Platform: macOS
Application: Chrome
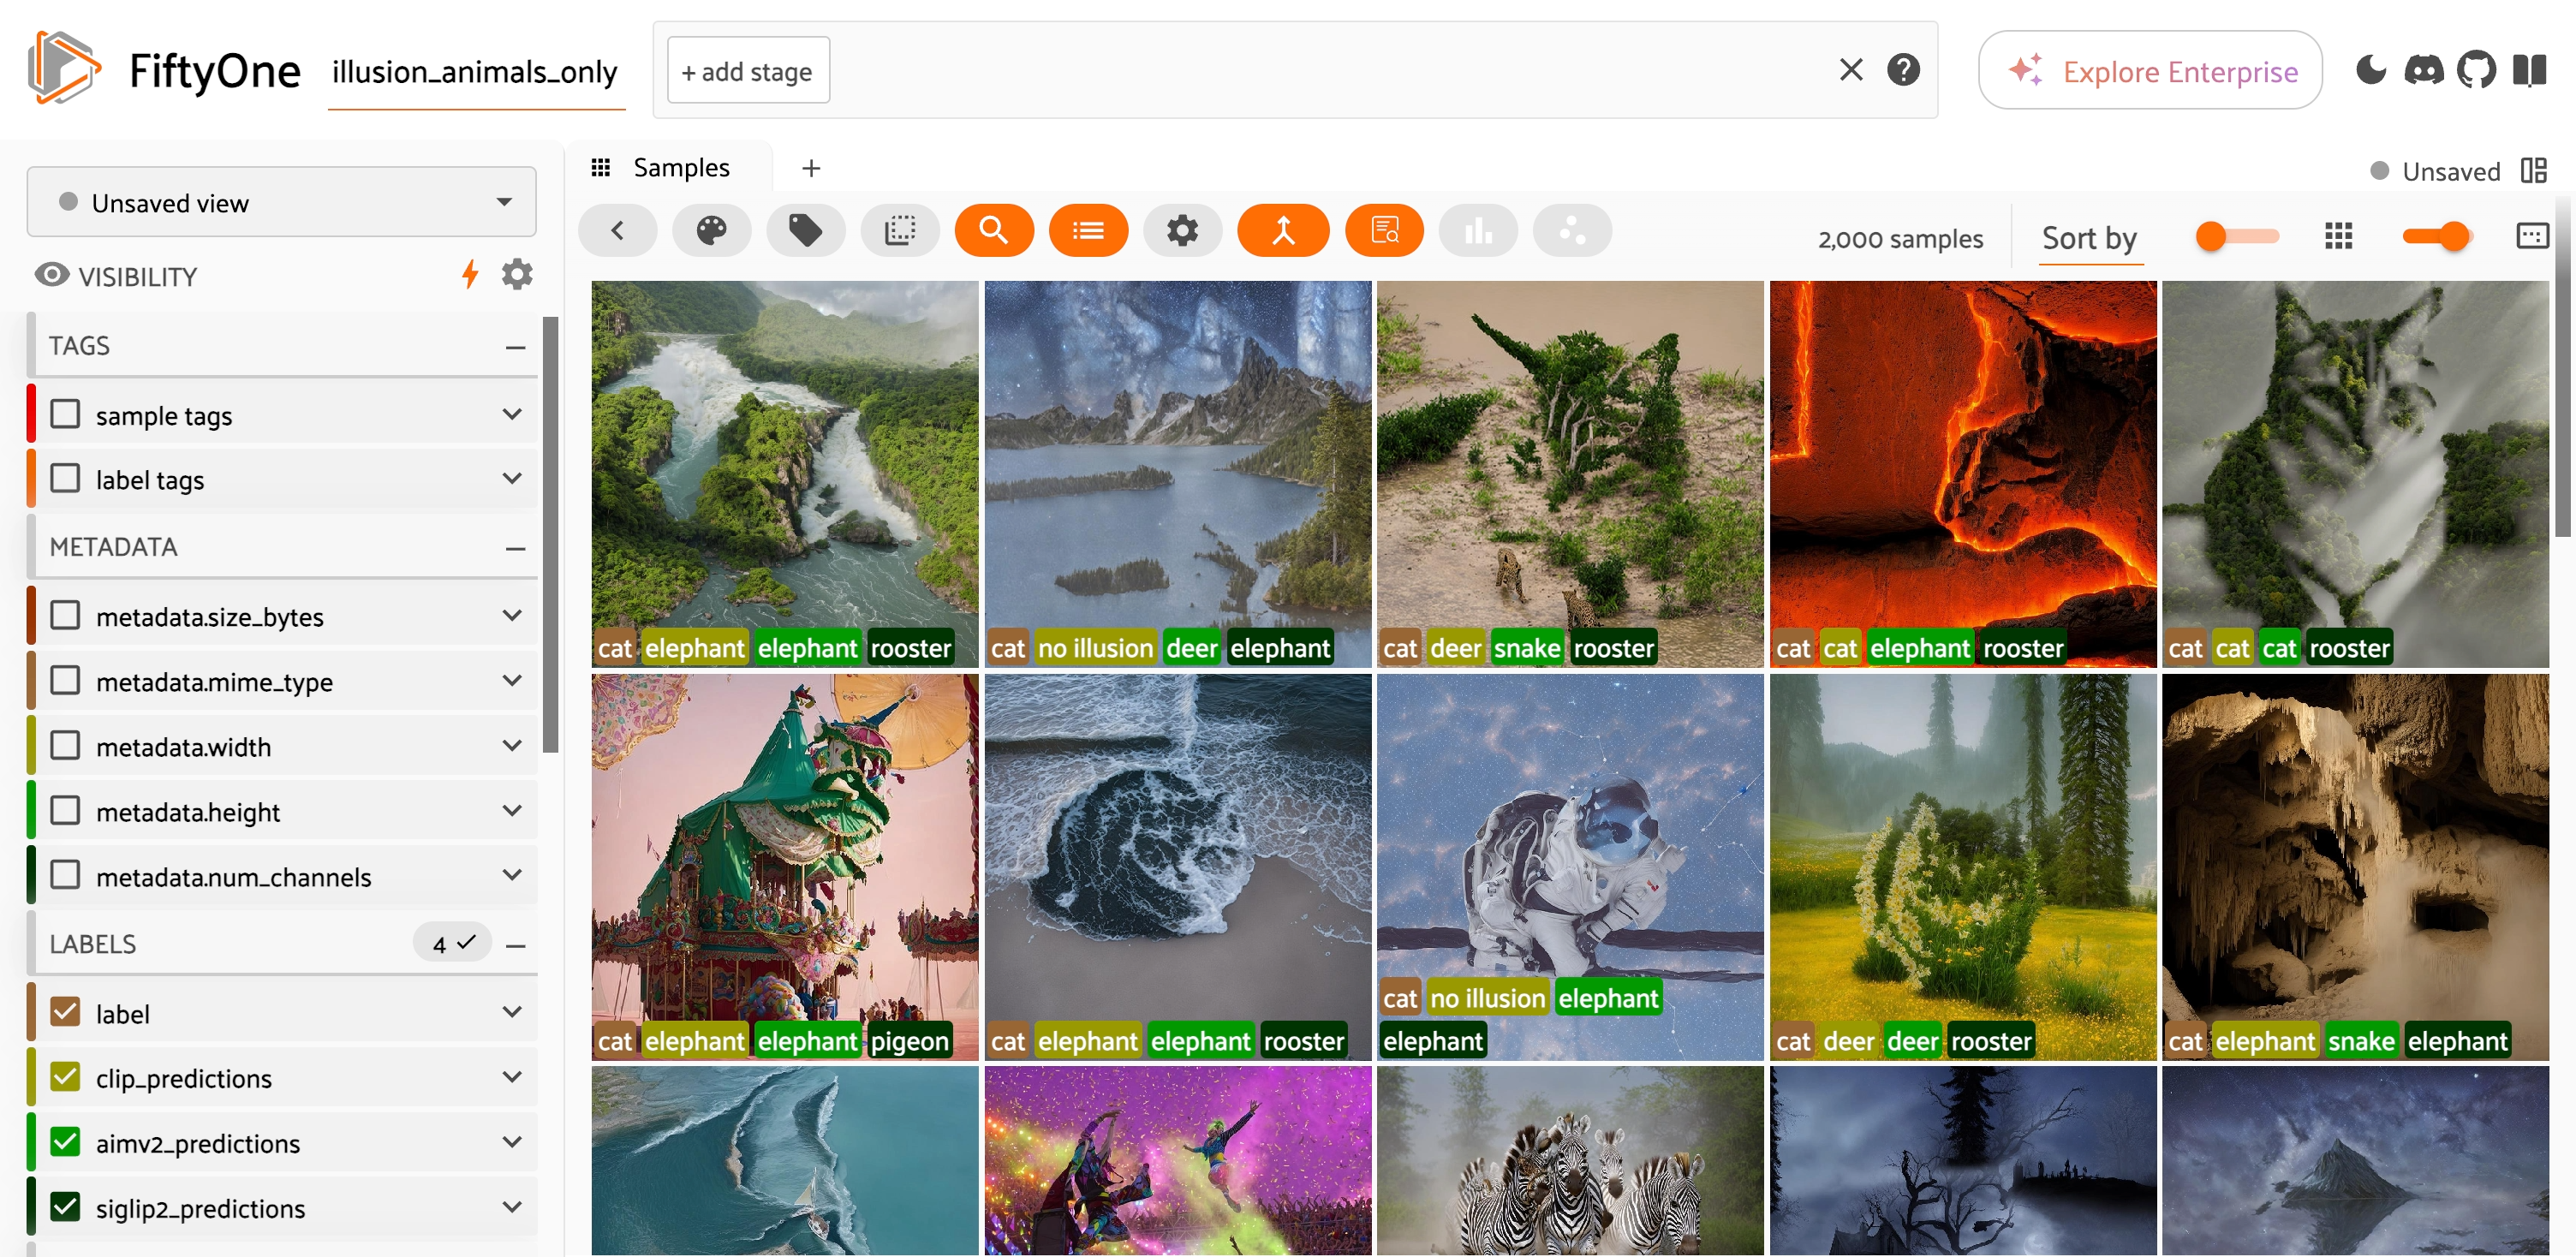
task_description: Where can I find the number of samples in this dataset?
action_type: hover
element_info: Text
steps_since_start: 1